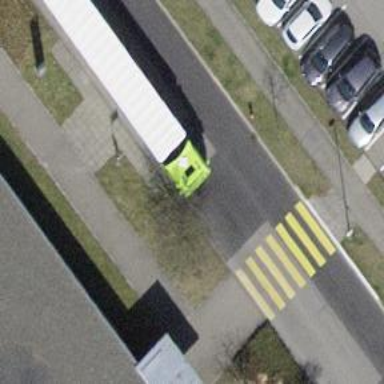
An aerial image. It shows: Public transport stop position.